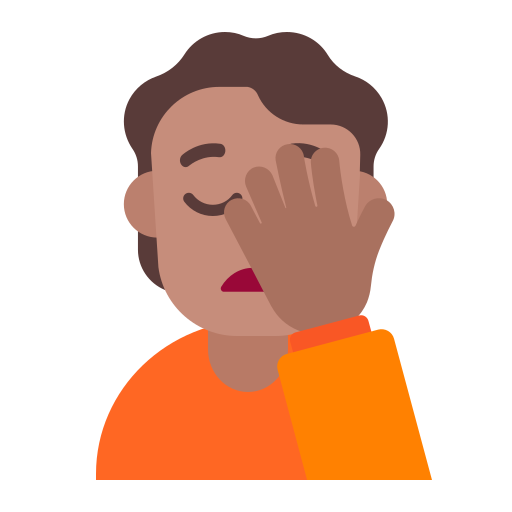
person facepalming flat